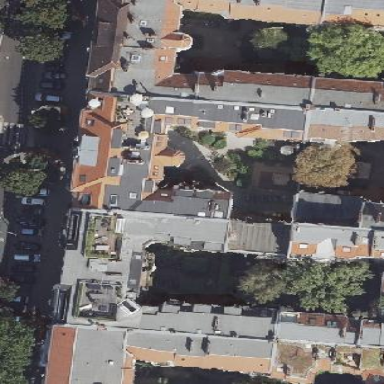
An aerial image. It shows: Building with apartments featuring roof made of roof tiles in double saltbox shape.